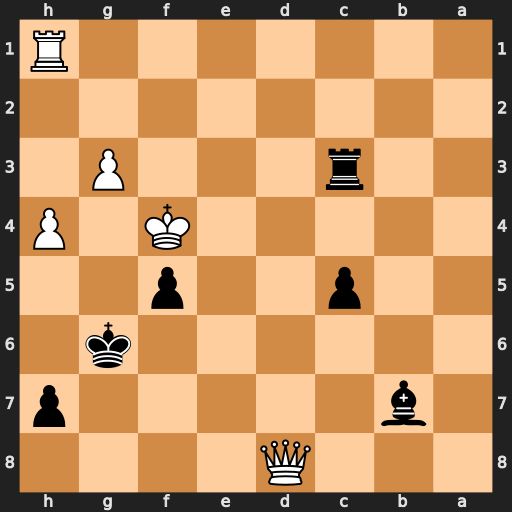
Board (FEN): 3Q4/1b5p/6k1/2p2p2/5K1P/2r3P1/8/7R
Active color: b
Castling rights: -
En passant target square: -
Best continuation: Rf3+ Ke5 Re3+ Kd6 Rd3+ Kc7 Rxd8